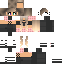
A female human skin with medium skin, wearing brown long hair dressed in a blue tshirt and black shorts, featuring a closed mouth.